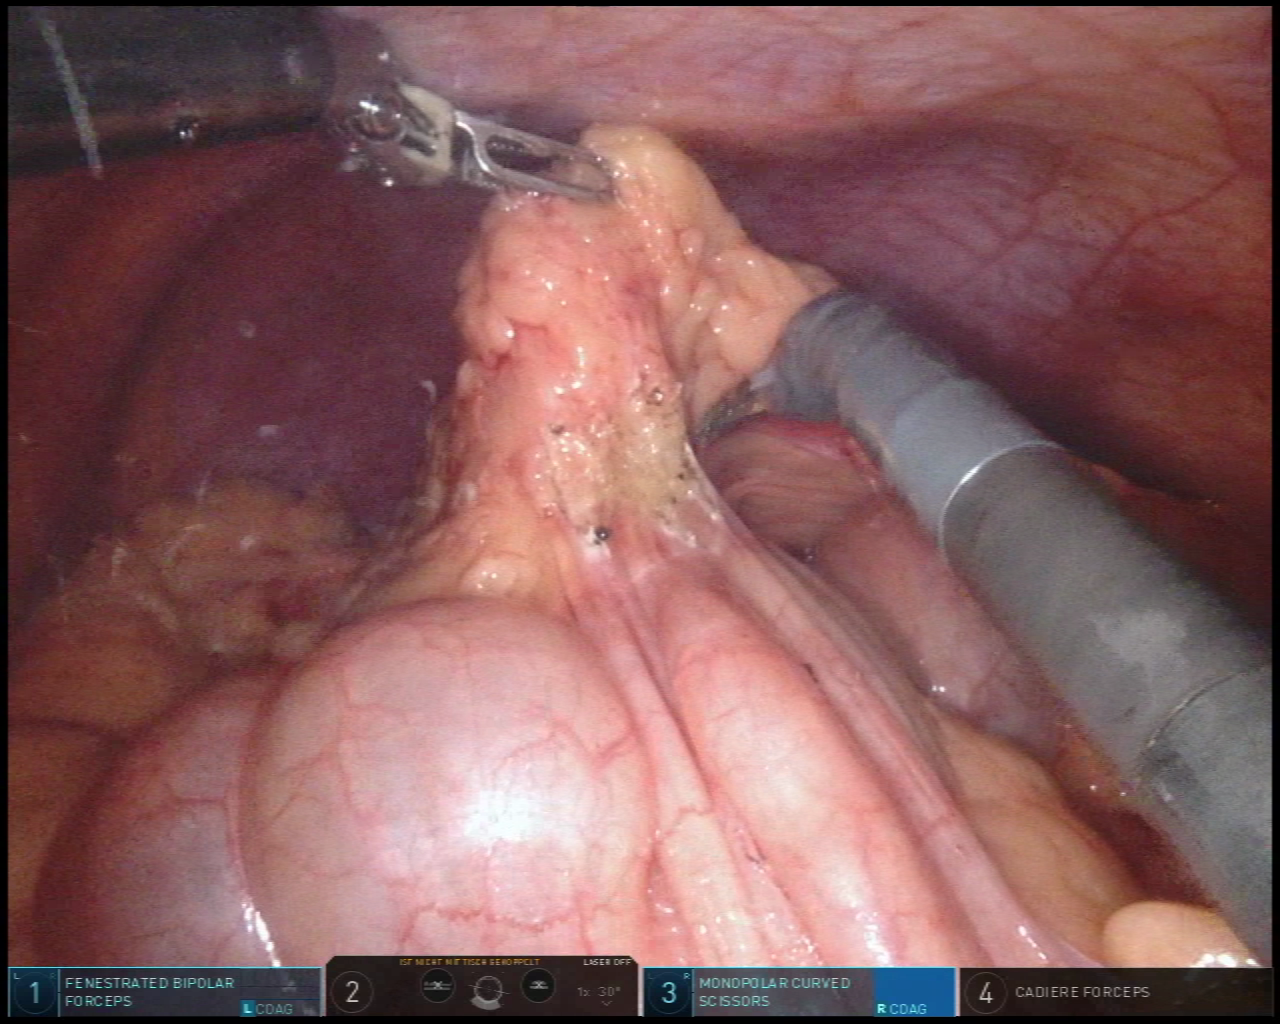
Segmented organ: colon
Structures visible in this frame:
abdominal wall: yes
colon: yes
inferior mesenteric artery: no
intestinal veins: no
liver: no
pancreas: no
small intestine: no
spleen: no
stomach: no
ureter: no
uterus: no
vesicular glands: no